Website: apple
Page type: customer-info-address
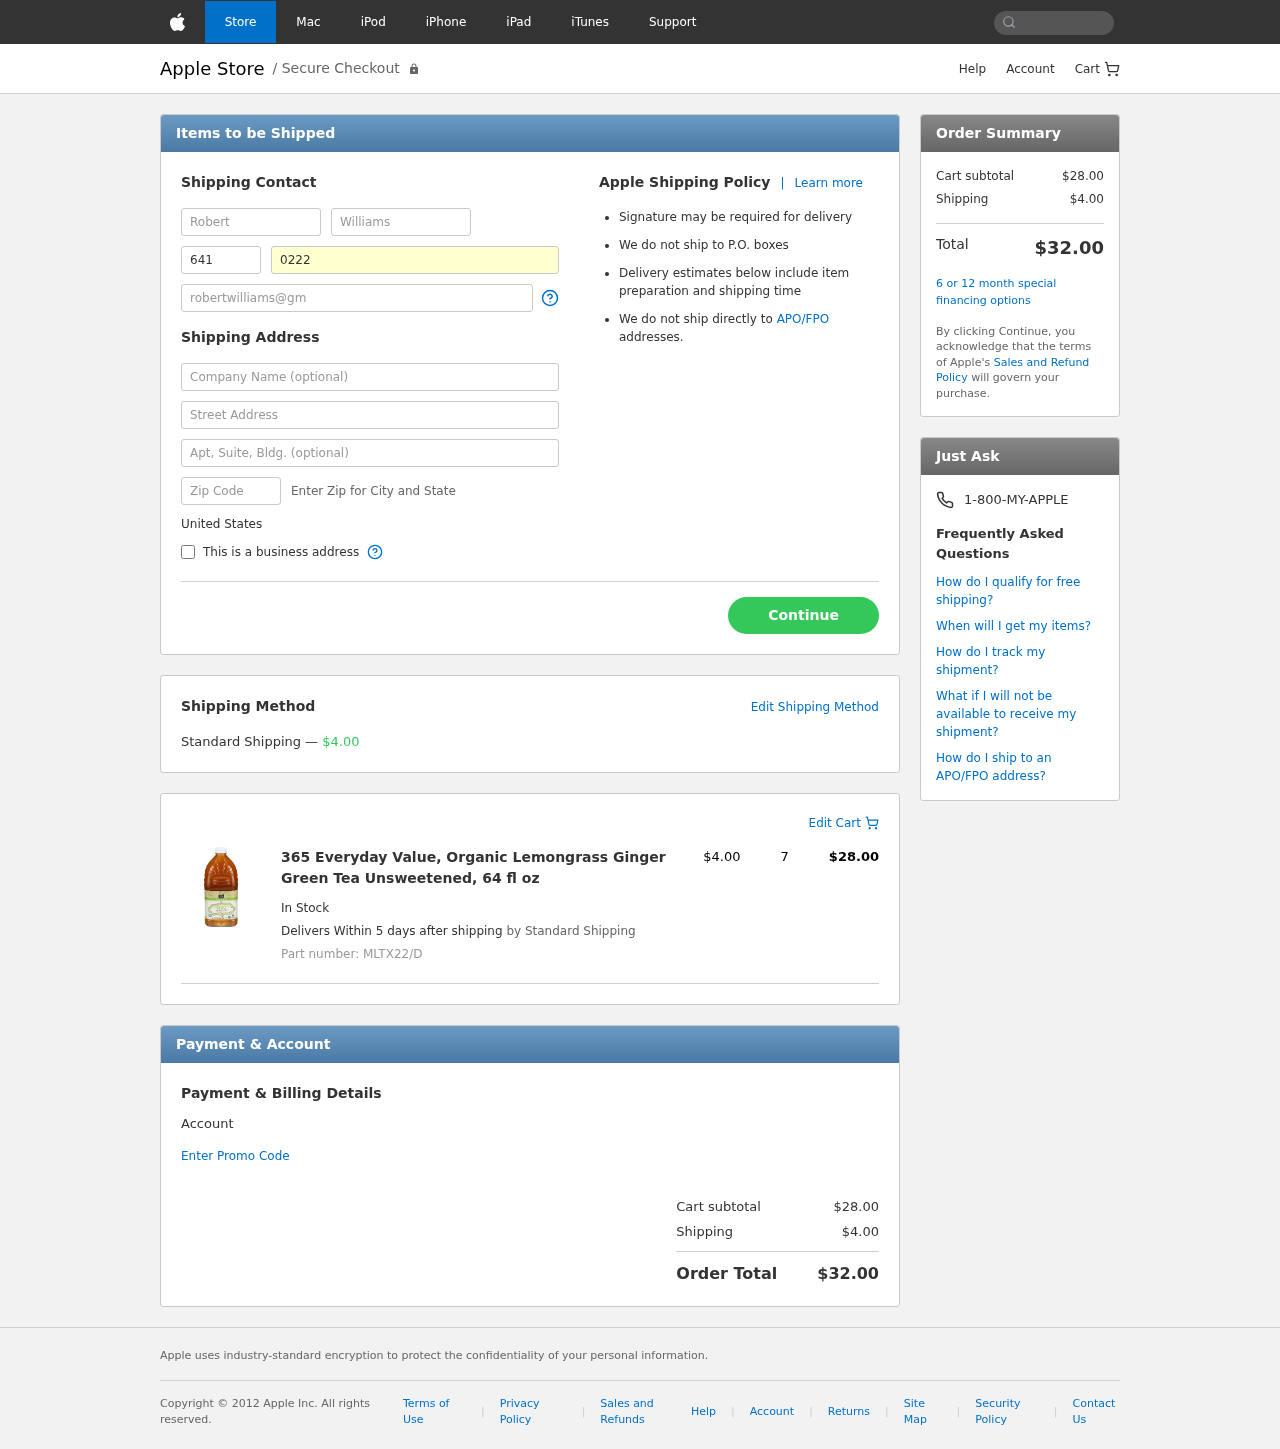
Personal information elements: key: PII_COUNTRY
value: United States
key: PII_FIRSTNAME
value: Robert
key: PII_LASTNAME
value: Williams
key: PII_PHONE_AREA
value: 641
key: PII_PHONE_LINE
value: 0222
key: PII_EMAIL
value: robertwilliams@gmail.com
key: PII_COMPANY
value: Day-Horn
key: PII_STREET
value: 707 Gutierrez Square Apt. 236
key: PII_STREET2
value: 65083 Stephanie Place
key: PII_POSTCODE
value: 06506
Product elements: key: PRODUCT1_NAME
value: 365 Everyday Value, Organic Lemongrass Ginger Green Tea Unsweetened, 64 fl oz
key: PRODUCT1_PRICE
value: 4
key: PRODUCT1_QUANTITY
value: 7
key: PRODUCT1_SKU
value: MLTX22/D
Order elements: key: ORDER_SHIPPING_COST
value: $4.00
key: ORDER_ITEM_TOTAL
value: $28.00
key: ORDER_SUBTOTAL
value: $28.00
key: ORDER_TOTAL
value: $32.00